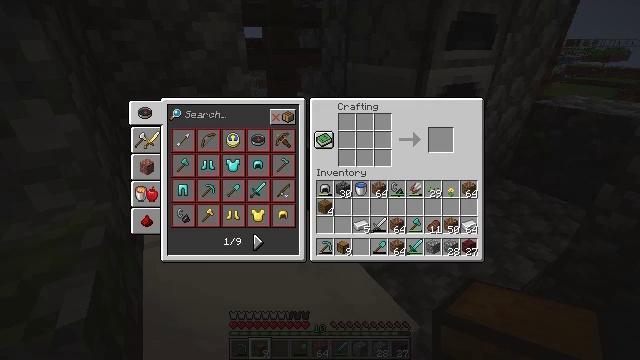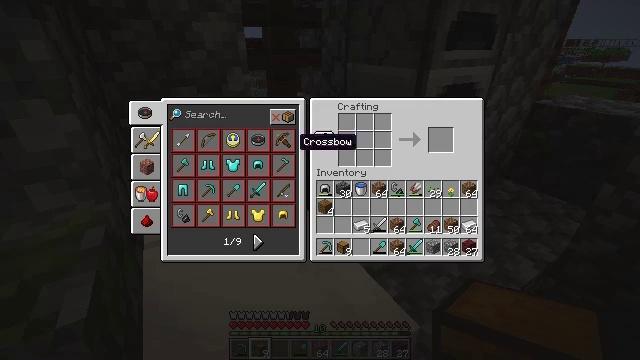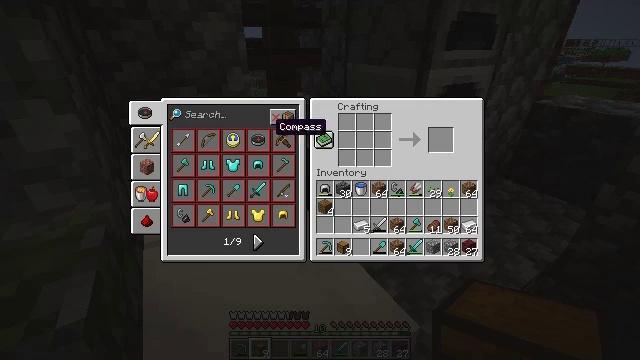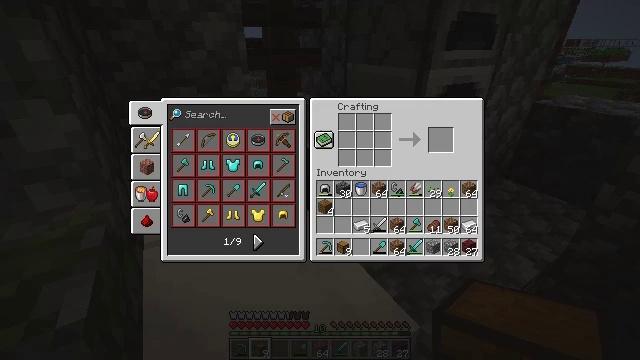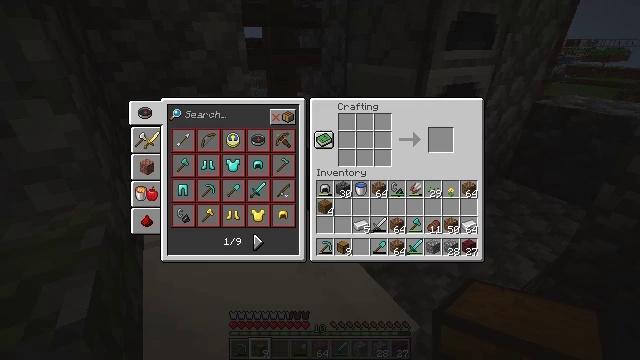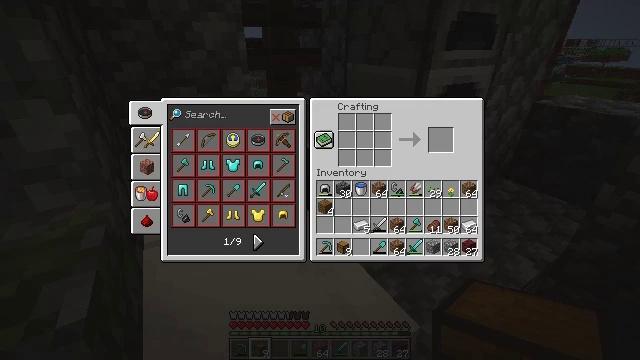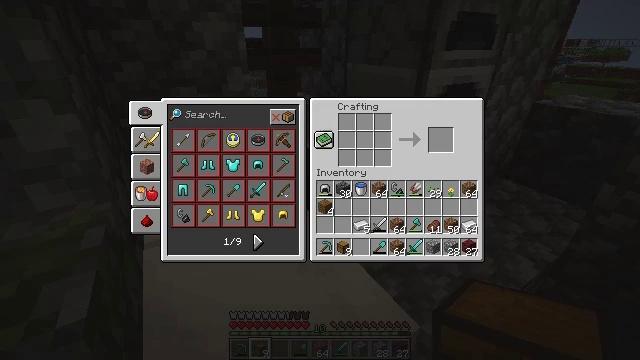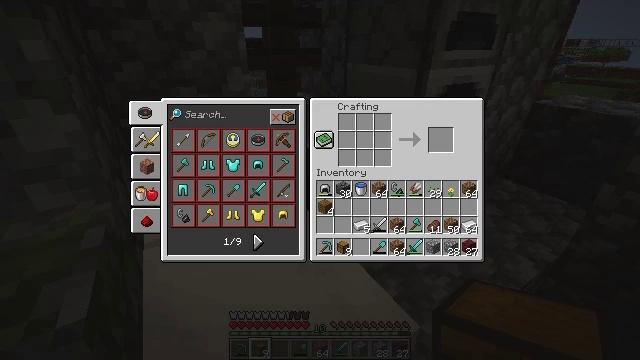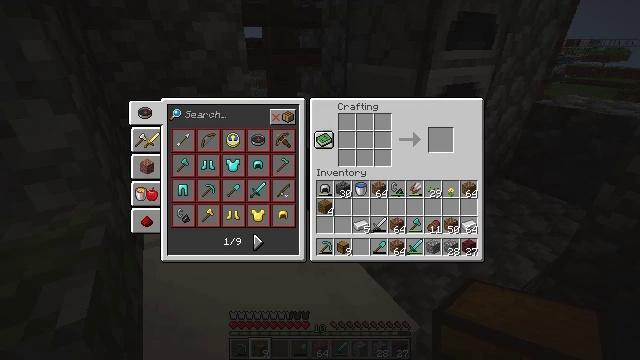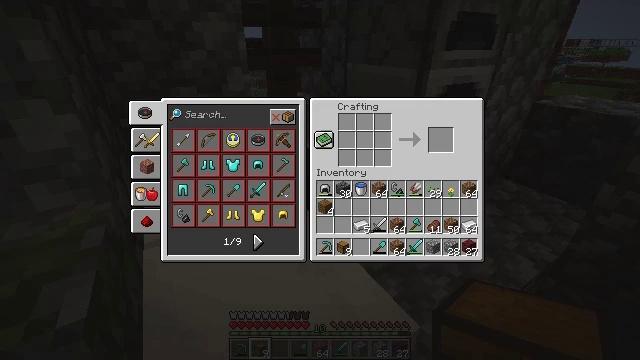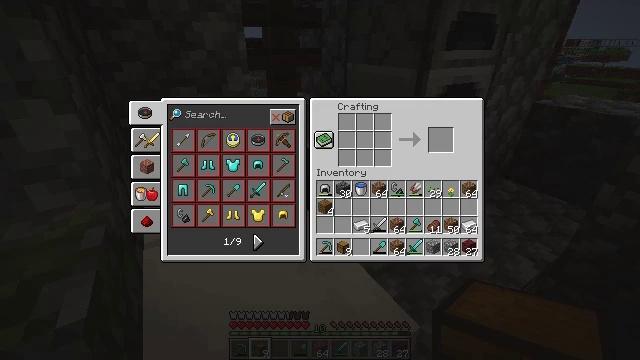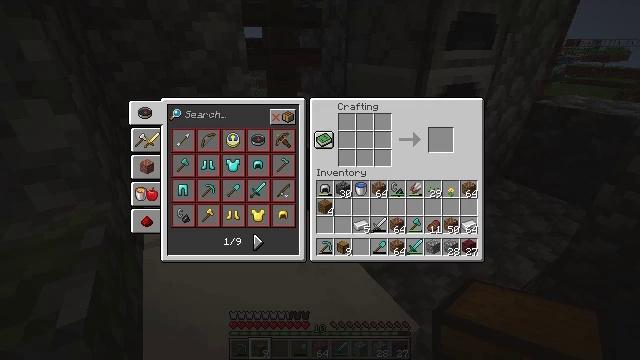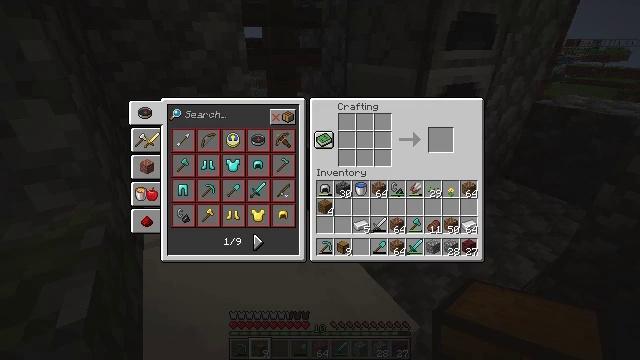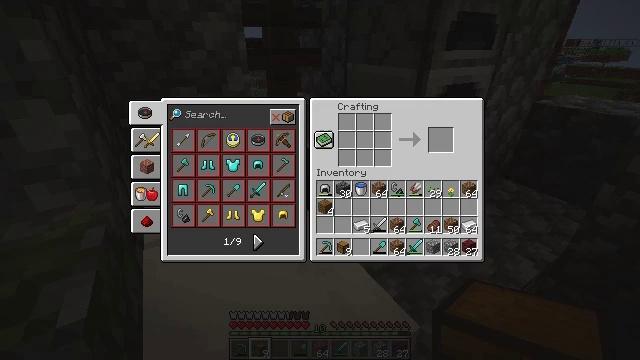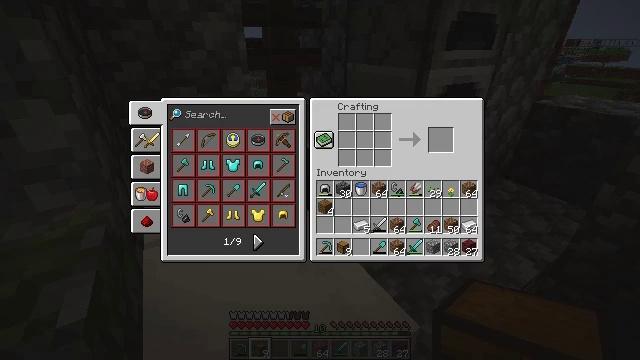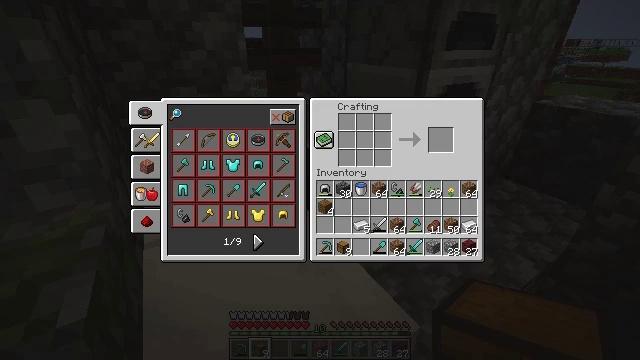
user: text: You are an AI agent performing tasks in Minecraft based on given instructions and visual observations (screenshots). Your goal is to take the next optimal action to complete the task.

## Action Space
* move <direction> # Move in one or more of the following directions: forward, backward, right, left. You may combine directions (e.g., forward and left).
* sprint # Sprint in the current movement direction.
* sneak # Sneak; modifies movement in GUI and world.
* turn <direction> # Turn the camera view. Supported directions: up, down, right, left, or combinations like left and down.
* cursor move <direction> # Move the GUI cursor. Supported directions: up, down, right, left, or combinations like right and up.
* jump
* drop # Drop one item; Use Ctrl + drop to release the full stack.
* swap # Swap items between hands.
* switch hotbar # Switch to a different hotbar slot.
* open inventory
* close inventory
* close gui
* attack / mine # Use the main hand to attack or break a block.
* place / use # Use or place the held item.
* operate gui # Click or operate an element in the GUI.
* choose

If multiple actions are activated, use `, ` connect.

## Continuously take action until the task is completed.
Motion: motion action
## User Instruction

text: Use iron ingots and a chest to craft a hopper.
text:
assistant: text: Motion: cursor move left and up
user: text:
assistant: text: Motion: cursor move left and up
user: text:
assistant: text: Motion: cursor move left and up
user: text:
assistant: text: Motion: cursor move left and up
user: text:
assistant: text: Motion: no_op
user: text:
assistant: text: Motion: no_op
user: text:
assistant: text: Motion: cursor move left
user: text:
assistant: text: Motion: no_op
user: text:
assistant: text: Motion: no_op
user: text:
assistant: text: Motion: no_op
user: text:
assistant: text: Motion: no_op
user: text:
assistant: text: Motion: no_op
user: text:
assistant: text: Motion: no_op
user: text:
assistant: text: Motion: no_op
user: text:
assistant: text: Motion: operate gui
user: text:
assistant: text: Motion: operate gui
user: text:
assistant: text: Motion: operate gui
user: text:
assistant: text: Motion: operate gui
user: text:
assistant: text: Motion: no_op
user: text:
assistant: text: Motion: no_op
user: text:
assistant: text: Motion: no_op
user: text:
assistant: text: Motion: no_op
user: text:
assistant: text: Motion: no_op
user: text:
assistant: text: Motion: no_op
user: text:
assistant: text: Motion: no_op
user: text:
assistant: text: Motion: no_op
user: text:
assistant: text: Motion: no_op
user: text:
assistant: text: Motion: no_op
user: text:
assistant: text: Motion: no_op
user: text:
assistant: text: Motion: no_op